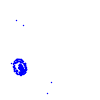
Particle: electron